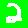
Digit: 2